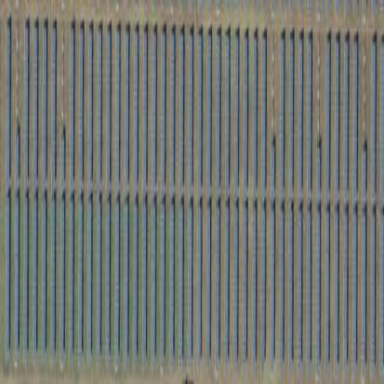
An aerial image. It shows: Solar power generator using photovoltaic method with solar photovoltaic panel types.